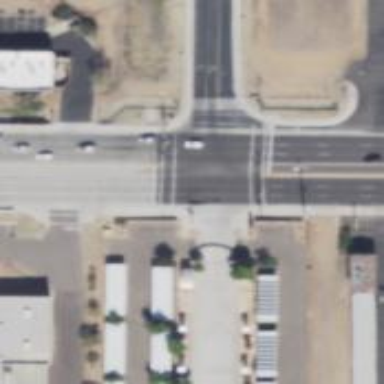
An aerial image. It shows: Solid stop line on the road.